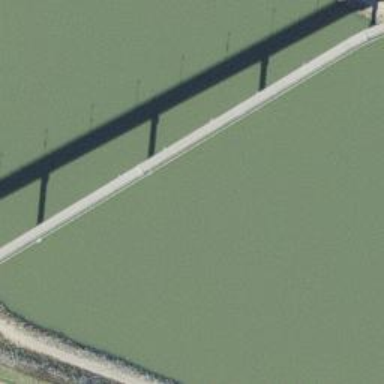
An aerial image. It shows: Bridge with supports.